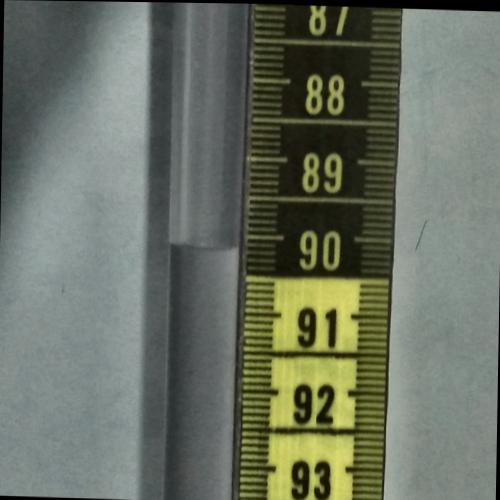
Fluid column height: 90.2 cm